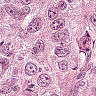
Metastatic tissue present: yes